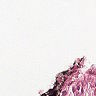
Metastatic tissue present: no